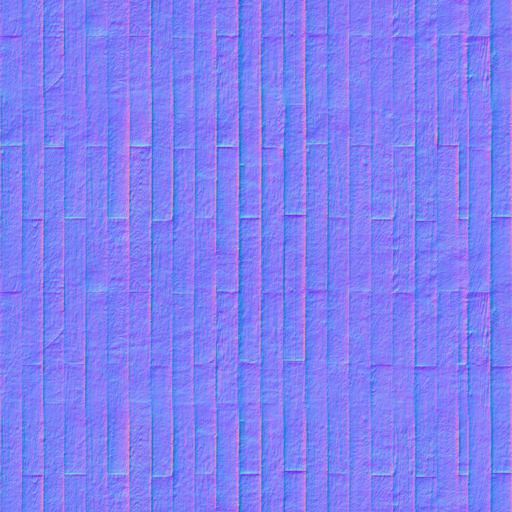
floor flooring old parquet rough used wood wooden